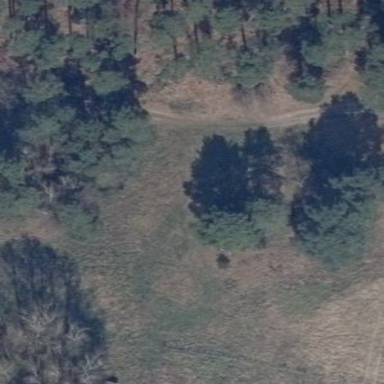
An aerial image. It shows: Patch of scrub vegetation.